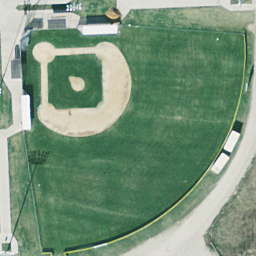
Label: baseball diamond